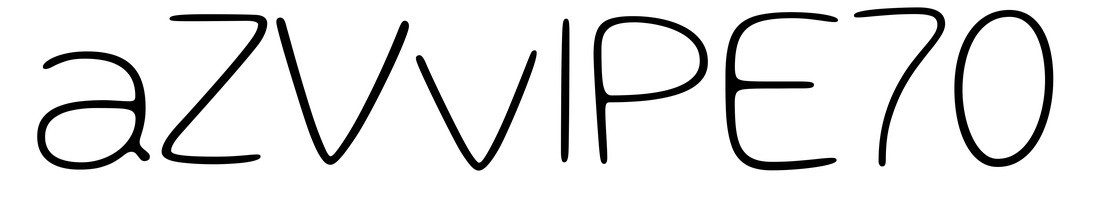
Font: Gluten_Thin